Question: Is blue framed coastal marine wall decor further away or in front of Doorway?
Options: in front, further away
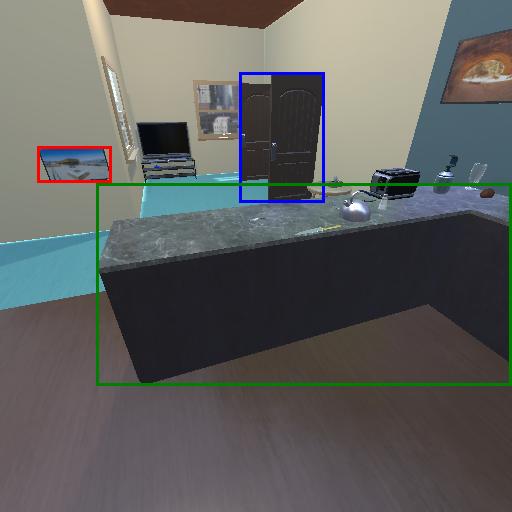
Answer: in front